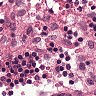
Metastatic tissue present: no